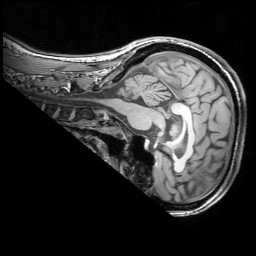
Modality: T1w
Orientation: sagittal
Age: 44
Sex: female
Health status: ill
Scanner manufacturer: siemens
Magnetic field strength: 3 T
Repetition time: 1.75 s
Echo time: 0.00418 s